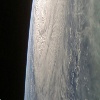
Label: cloud